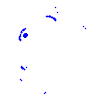
Particle: electron